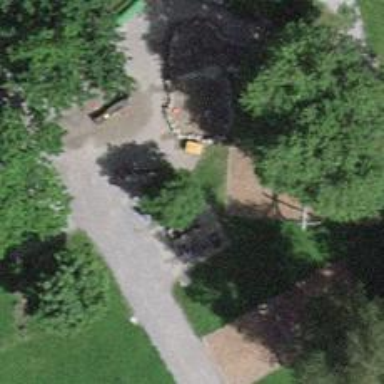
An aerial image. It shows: Playground area for leisure land.